Question: I want to write a Regex which would skip characters like '<' & '>'. <URL>
Now, to represent this I came across <URL> '[^<>]' and tried using it in an console application, but it does not work.
'''
[^<>]
'''

<URL>
'''
string value = "shubh<";
string regEx = "[^<>]";
Regex rx = new Regex(regEx);
if (rx.IsMatch(value))
{
Console.WriteLine("Pass");
}
else { Console.WriteLine("Fail"); }
Console.ReadLine();
'''
The string 'shubh<' should get failed, but I am not sure why it passes the match. Am I doing something rubbish?
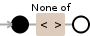
Answer: From <URL>:
> Indicates whether the regular expression specified in the Regex constructor finds a match in a specified input string.
'[^<>]' is found in 'shubh<' (the 's', the 'h', etc.).
You need to use the '^' and '$' anchors:
'''
Regex rx = new Regex("^[^<>]*$");
if (rx.IsMatch(value)) {
Console.WriteLine("Pass");
} else {
Console.WriteLine("Fail");
}
'''
---
Another solution is to check if '<' or '>' is contained:
'''
Regex rx = new Regex("[<>]");
if (rx.IsMatch(value)) {
Console.WriteLine("Fail");
} else {
Console.WriteLine("Pass");
}
'''